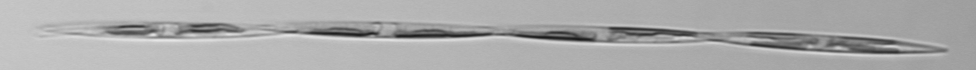
Label: Pseudo-nitzschia